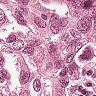
Metastatic tissue present: yes